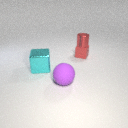
small red rubber cube to the right of large cyan metal cube